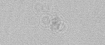
Label: camera_spot